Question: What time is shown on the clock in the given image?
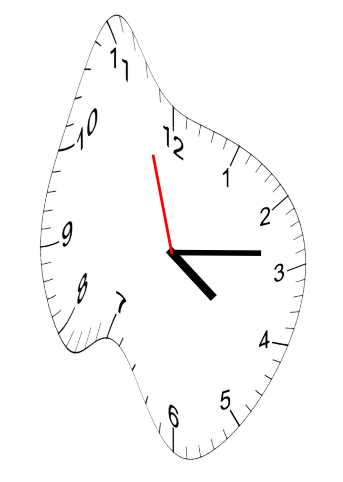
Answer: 04:13:57